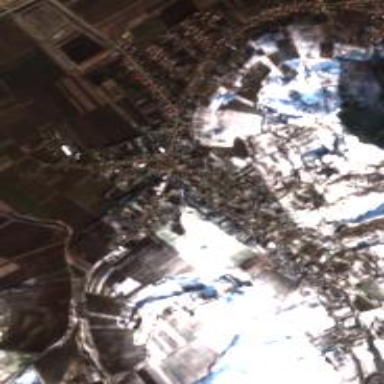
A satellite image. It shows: Residential area in village.